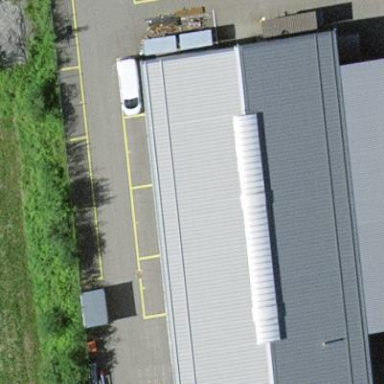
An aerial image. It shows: Industrial building.